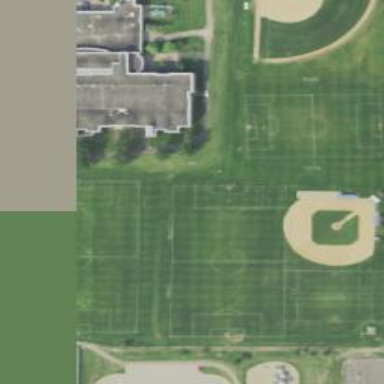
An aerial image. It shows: Baseball pitch for leisure land.